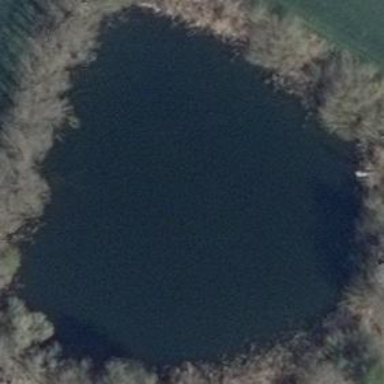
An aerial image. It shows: Pond surrounded by natural water.